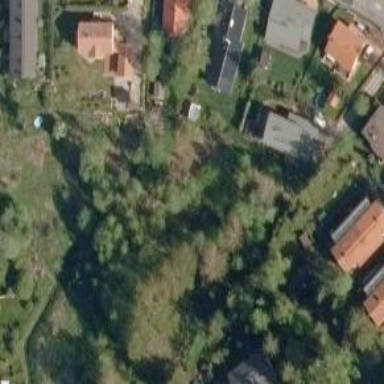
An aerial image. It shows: Mixed woodland area with various types of leaves.